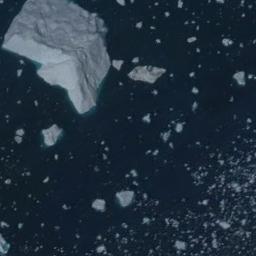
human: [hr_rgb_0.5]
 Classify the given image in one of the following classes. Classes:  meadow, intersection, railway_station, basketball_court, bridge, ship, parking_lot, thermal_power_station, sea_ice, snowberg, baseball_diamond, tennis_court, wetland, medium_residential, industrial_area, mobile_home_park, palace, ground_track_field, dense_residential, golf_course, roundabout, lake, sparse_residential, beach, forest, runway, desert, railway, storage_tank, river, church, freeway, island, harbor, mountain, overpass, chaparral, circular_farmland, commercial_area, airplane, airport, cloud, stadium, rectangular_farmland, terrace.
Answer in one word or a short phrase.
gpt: sea_ice